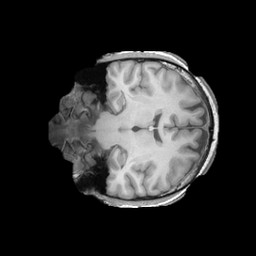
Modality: T1w
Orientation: coronal
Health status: ill
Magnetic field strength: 3 T